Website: apple
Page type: account-selection
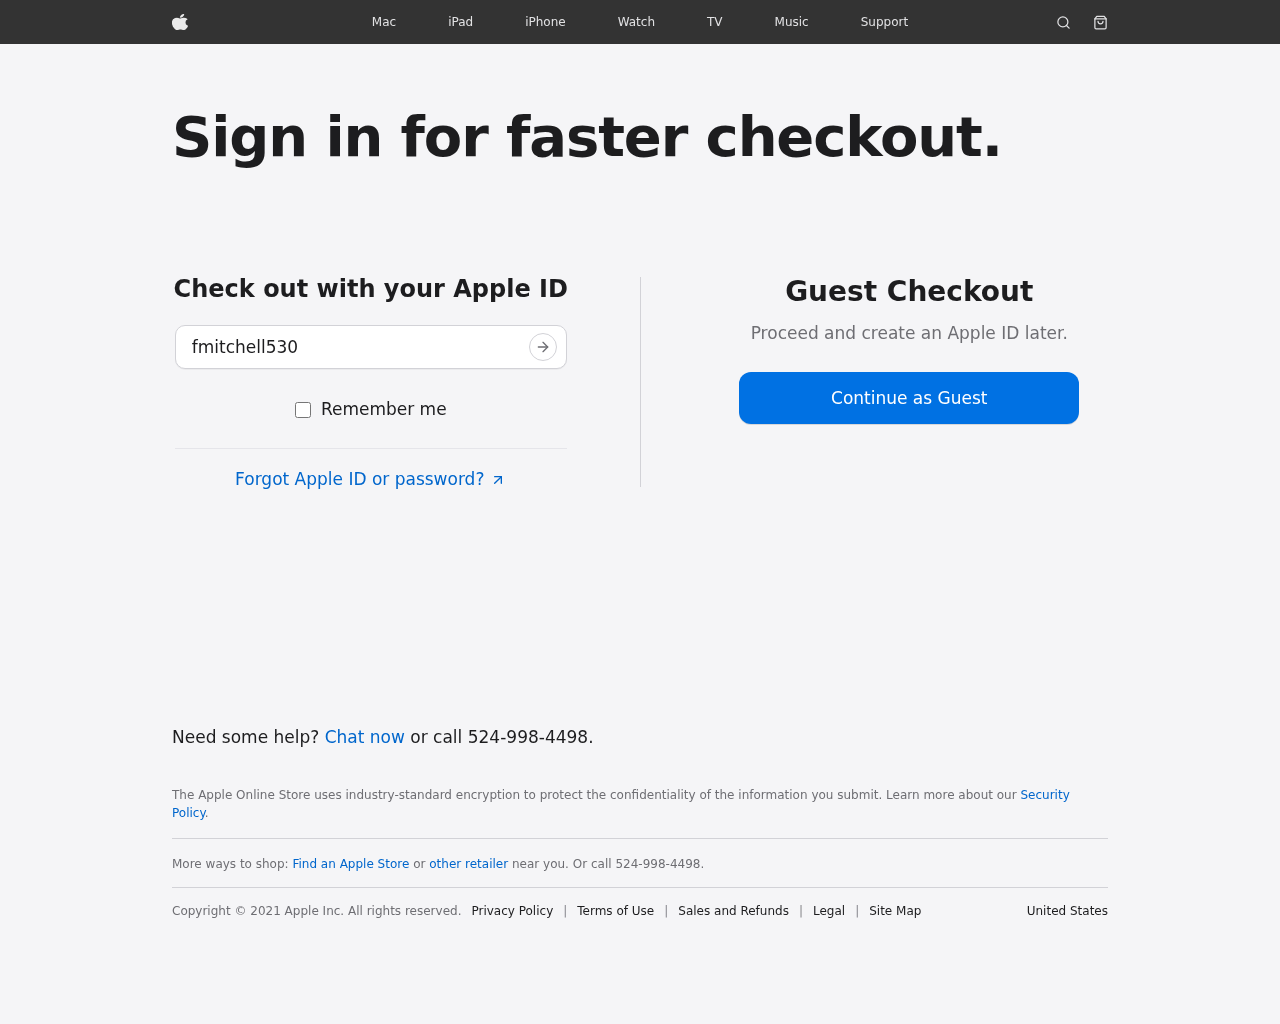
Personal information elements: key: PII_LOGIN_USERNAME
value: fmitchell530